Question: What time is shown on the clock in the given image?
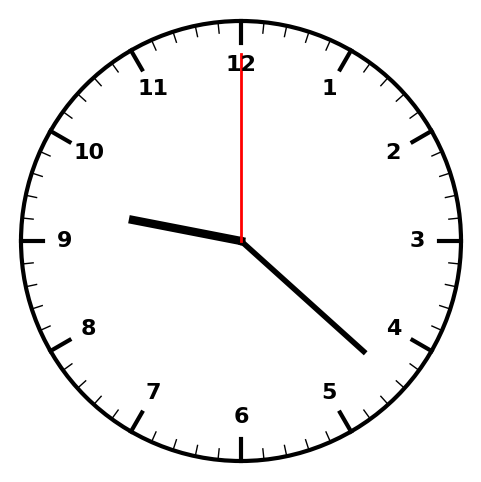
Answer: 09:22:00